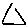
Label: triangle